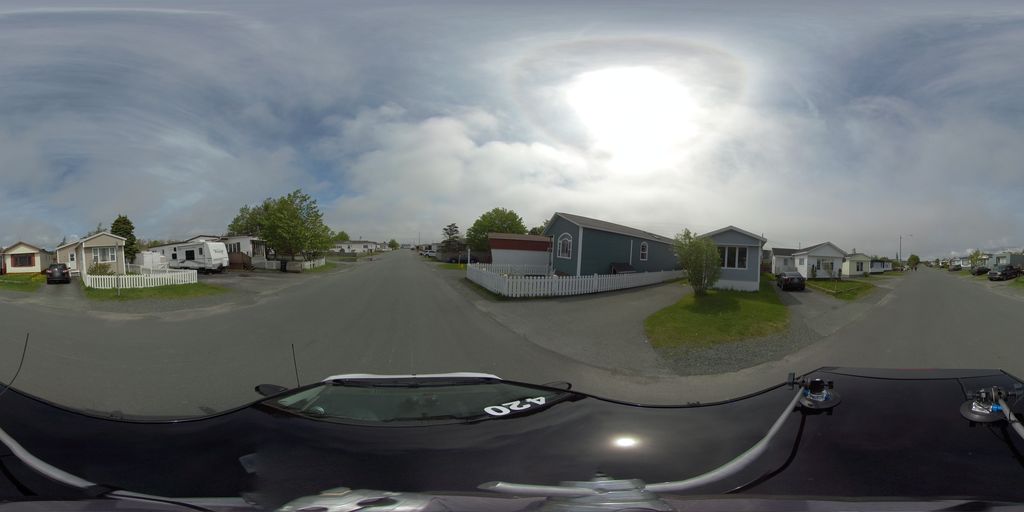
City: st_johns